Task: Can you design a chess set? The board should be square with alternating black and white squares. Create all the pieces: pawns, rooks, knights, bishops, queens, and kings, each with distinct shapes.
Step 537:
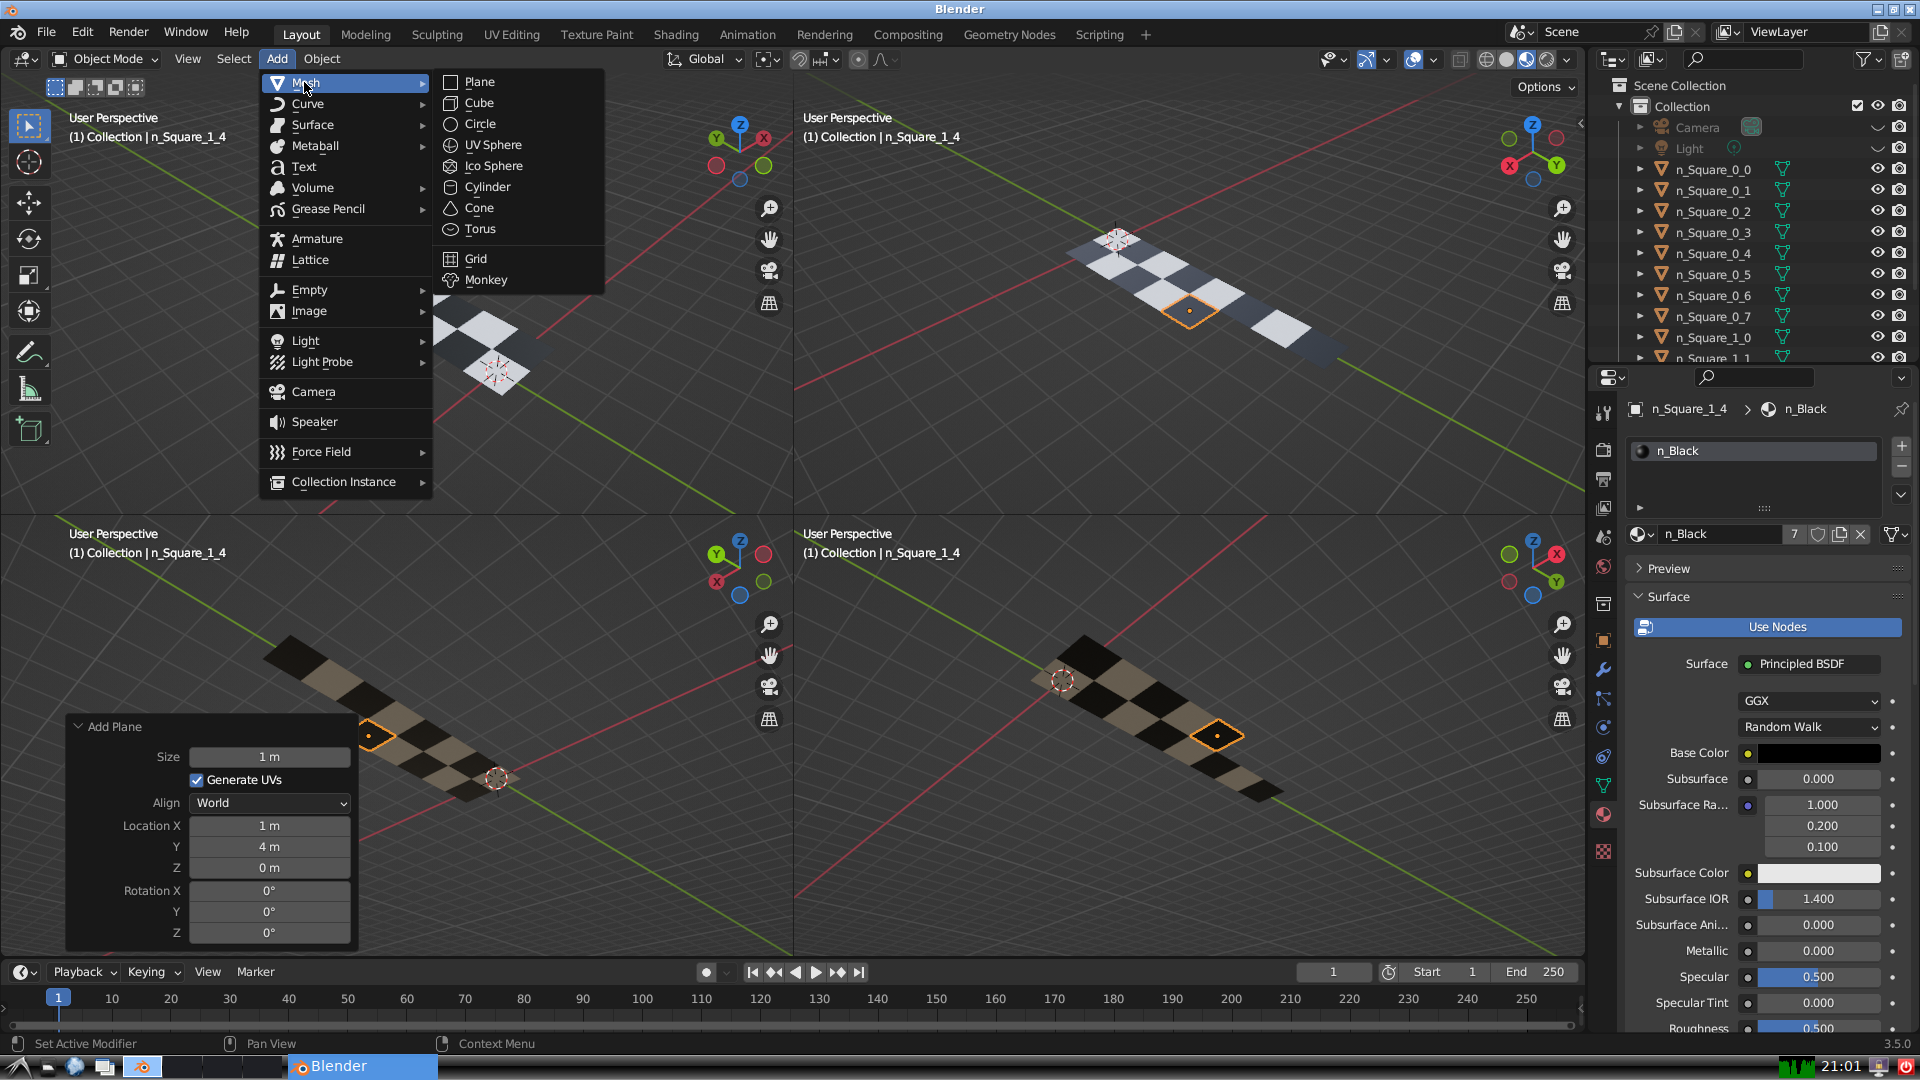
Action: {"mouse_move": [499, 79]}